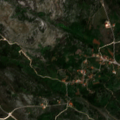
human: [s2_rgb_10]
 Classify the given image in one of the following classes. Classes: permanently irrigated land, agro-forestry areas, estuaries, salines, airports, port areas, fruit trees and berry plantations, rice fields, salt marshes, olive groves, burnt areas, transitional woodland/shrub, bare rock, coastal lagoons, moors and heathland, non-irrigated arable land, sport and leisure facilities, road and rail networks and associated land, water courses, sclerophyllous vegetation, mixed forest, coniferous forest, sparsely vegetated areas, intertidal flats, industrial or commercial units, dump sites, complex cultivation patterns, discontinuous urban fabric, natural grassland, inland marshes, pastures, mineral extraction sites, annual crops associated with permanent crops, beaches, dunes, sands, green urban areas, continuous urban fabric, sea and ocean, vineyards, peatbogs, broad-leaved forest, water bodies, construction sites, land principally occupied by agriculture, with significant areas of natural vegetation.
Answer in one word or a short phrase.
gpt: olive groves, complex cultivation patterns, sclerophyllous vegetation